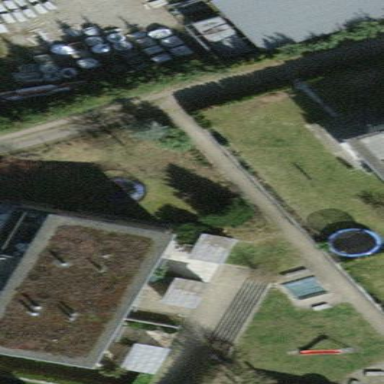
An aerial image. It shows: Flat-roofed terrace building.